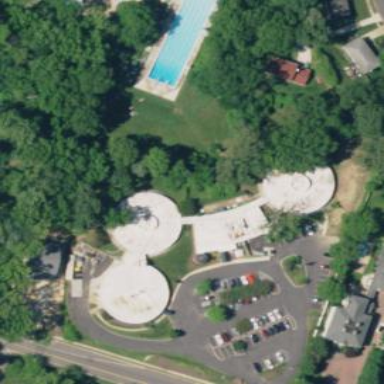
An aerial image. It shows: Nursing home building.